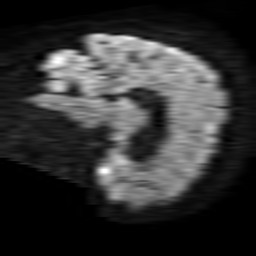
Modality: TRACE
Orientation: sagittal
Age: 59
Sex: female
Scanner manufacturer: philips
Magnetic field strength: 1.5 T
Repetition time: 3.403 s
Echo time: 0.06899 s